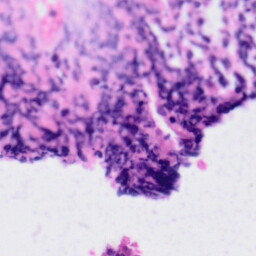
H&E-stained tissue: Tonsil